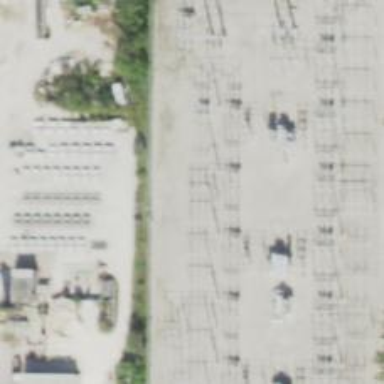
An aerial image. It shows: Switch for power supply.